Question: Today I installed Microsoft Visual Studio 2012 and I came across a problem that the command line when I start the project has a very small font and can't be read. You do not know how to set it to normal? Thank you for your advice.
Operating system: Windows 8 64bit Czech

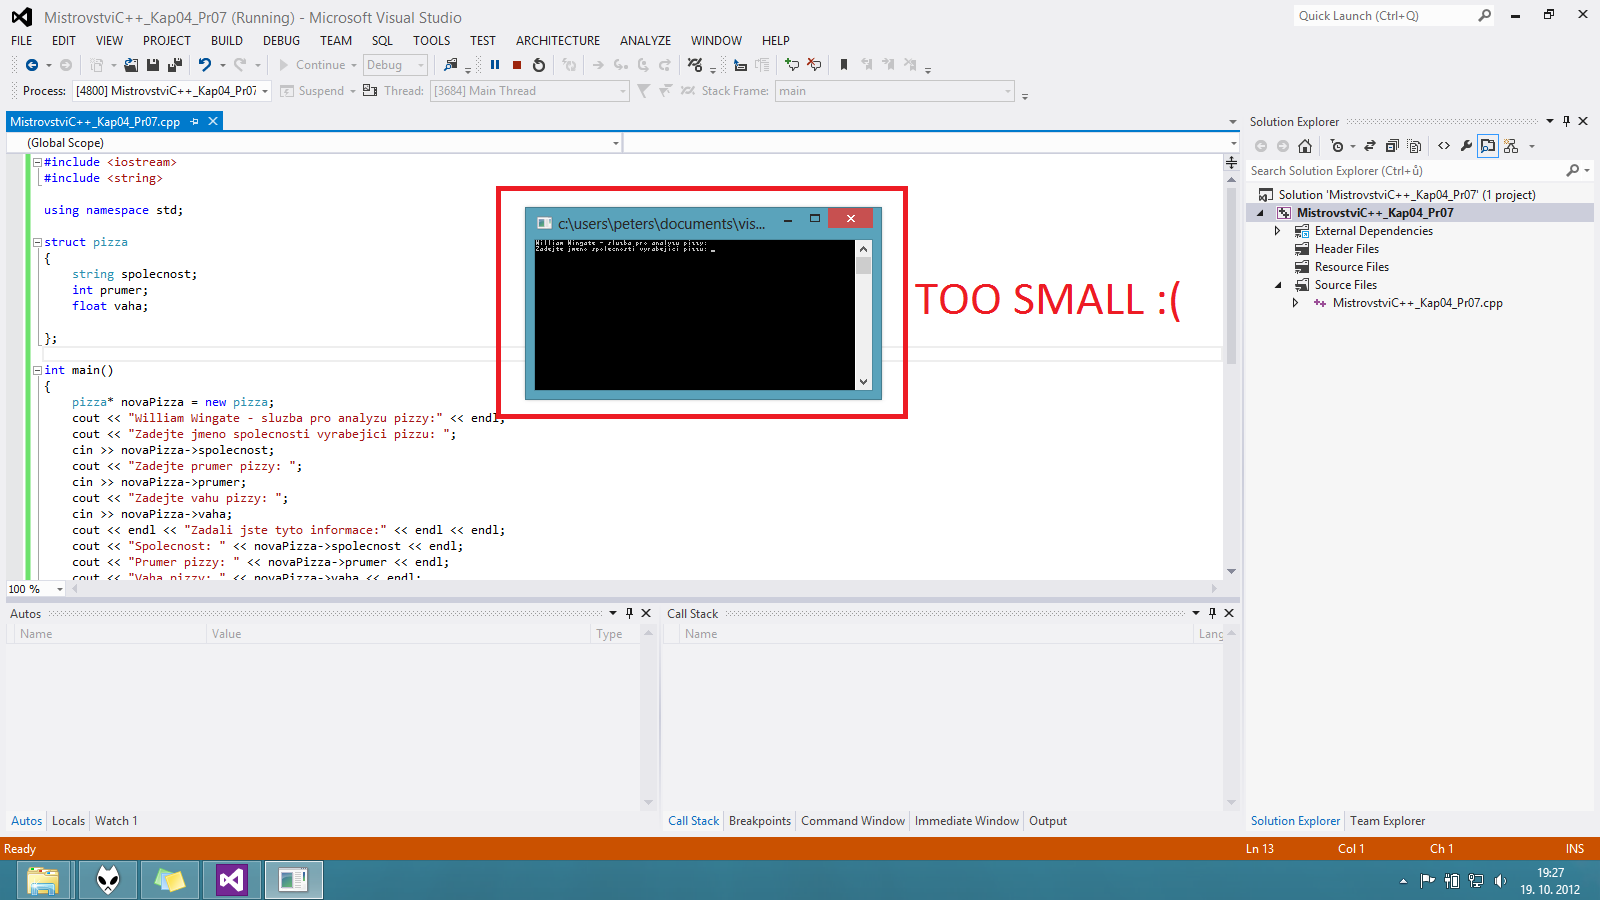
Answer: Right click on the top of the window and choose 'Defaults', edit the size settings, save and load the command window again